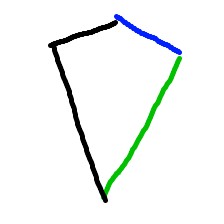
Shape: kite